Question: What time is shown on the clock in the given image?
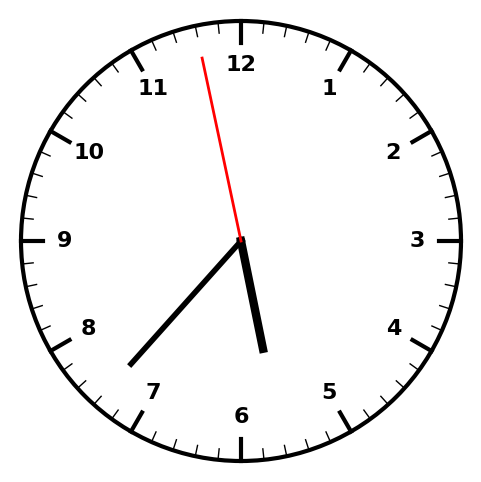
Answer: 05:36:58